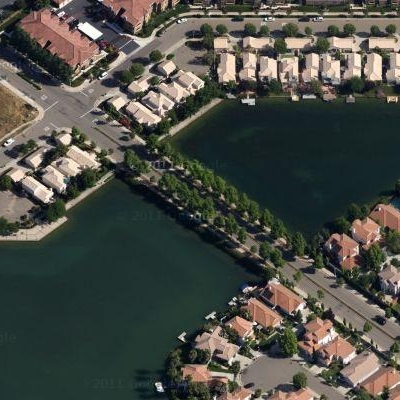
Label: dRiverLake